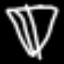
Label: diamond